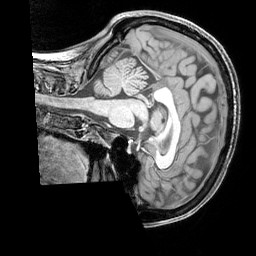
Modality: T1w
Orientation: sagittal
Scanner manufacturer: siemens
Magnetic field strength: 3 T
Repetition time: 2.3 s
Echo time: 0.00226 s